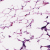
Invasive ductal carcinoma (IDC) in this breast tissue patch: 1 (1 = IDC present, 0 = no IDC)